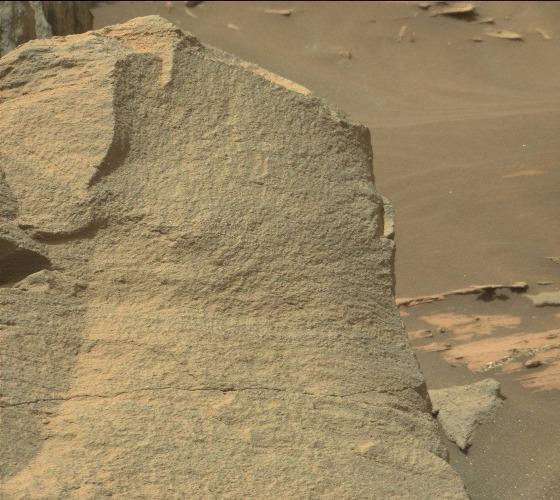
Terrain classes present: Bedrock, Gravel / Sand / Soil, Rock